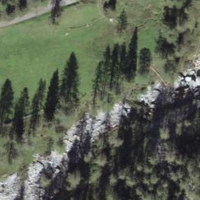
EUNIS habitat code: 44
Species observed at this site:
Sempervivum montanum
Ajuga pyramidalis